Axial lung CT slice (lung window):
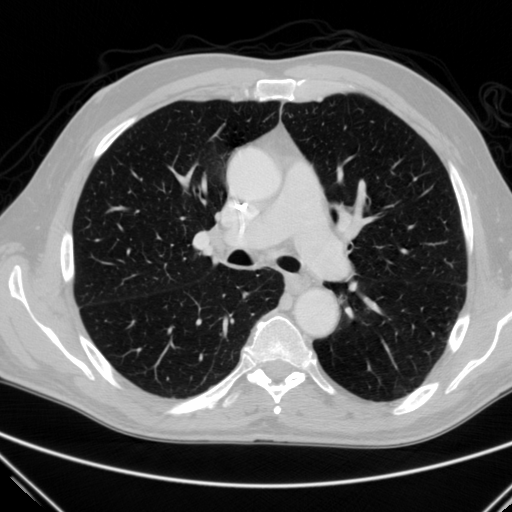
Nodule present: no